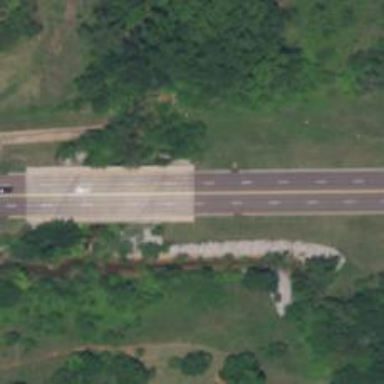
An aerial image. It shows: Primary highway.